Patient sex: F
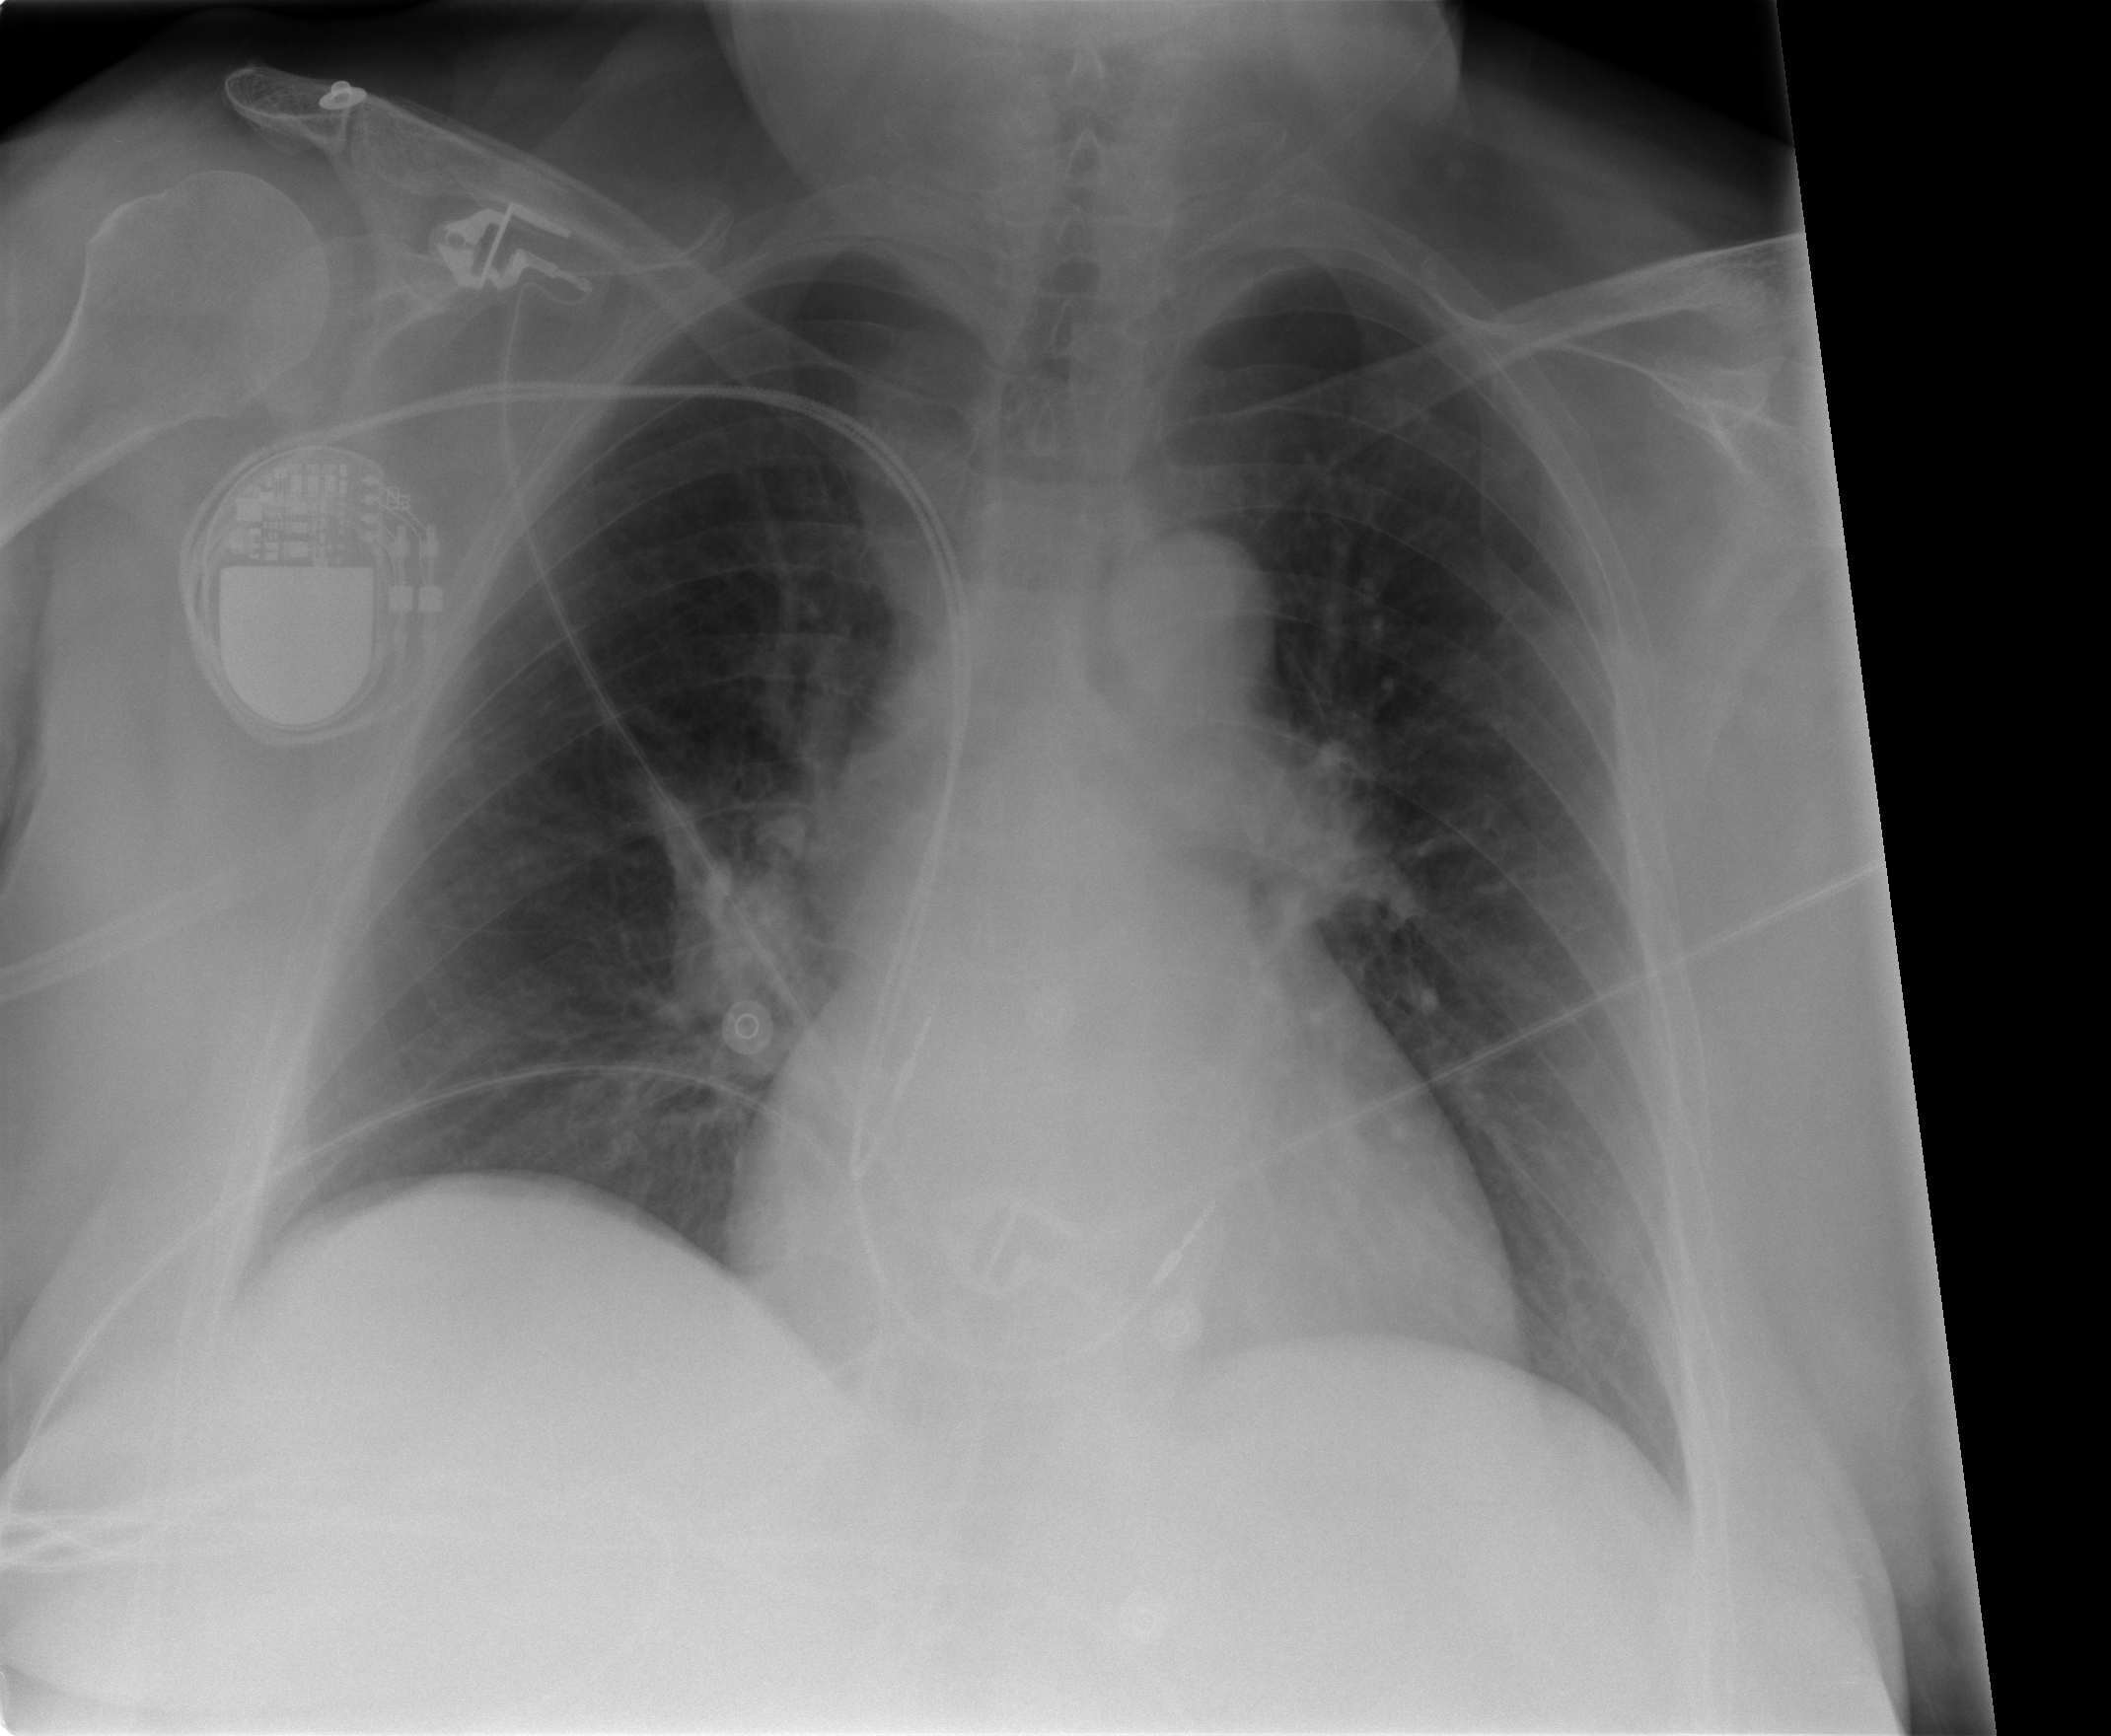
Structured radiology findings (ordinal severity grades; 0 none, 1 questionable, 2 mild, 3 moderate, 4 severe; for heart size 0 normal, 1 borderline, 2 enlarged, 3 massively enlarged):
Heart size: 2
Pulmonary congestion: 2
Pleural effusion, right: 0
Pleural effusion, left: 0
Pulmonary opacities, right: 0
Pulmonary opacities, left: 0
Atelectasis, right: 0
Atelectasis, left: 0